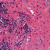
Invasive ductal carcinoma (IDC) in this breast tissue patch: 0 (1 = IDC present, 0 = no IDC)